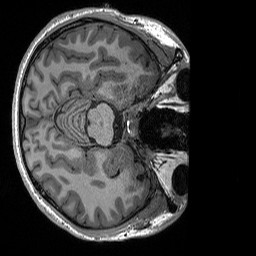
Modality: T1w
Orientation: axial
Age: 20
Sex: male
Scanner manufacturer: siemens
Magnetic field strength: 3 T
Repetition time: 2.3 s
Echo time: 0.00298 s